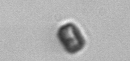
Label: Thalassiosira